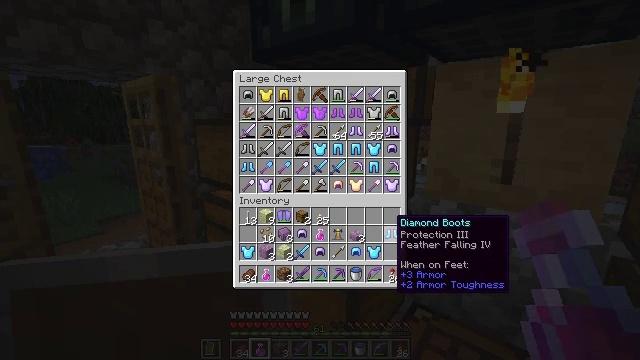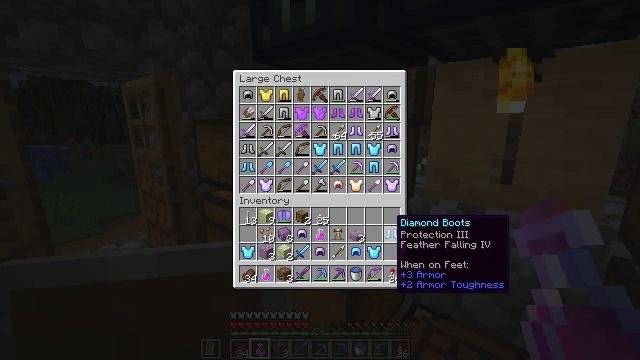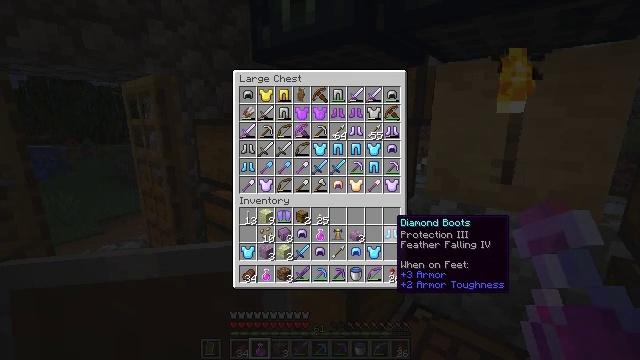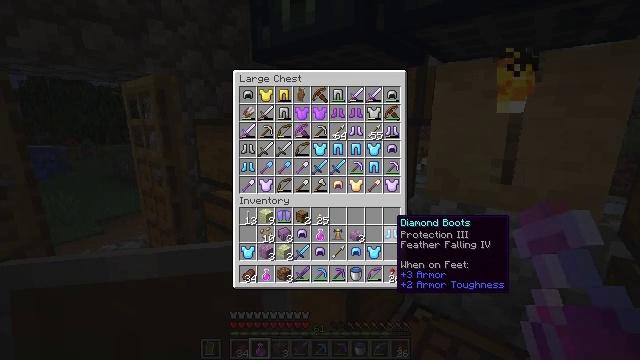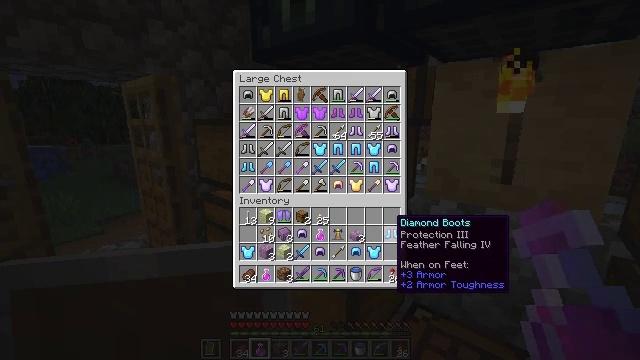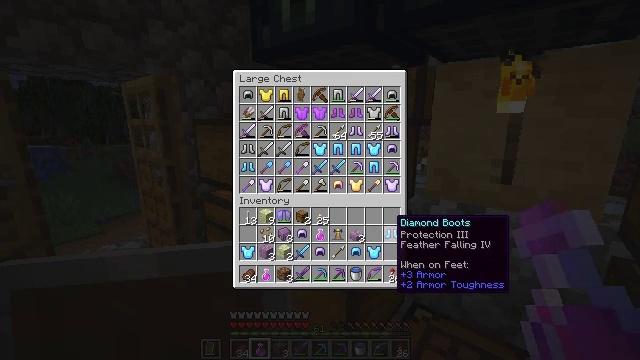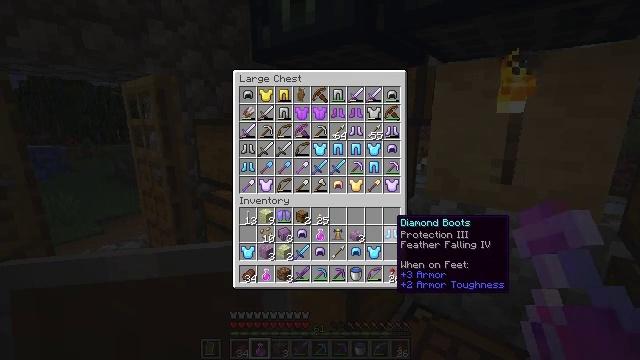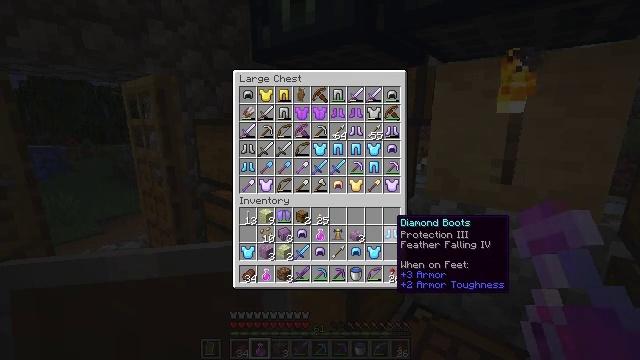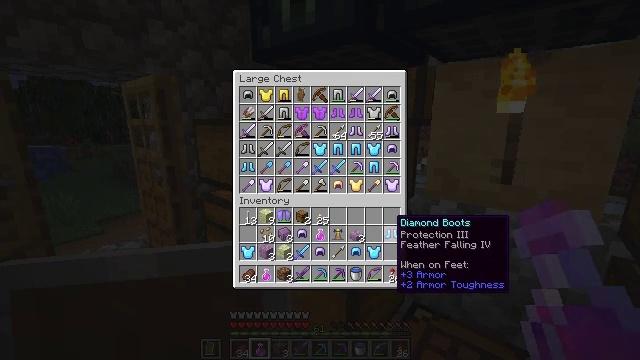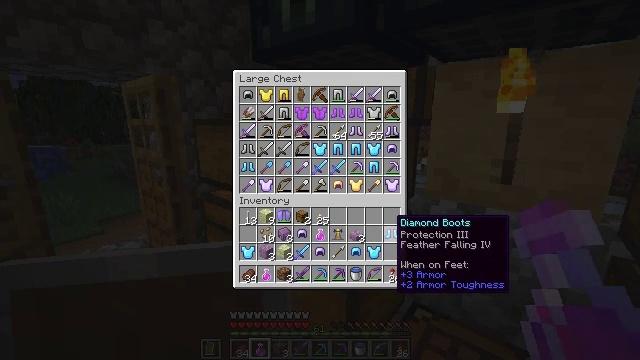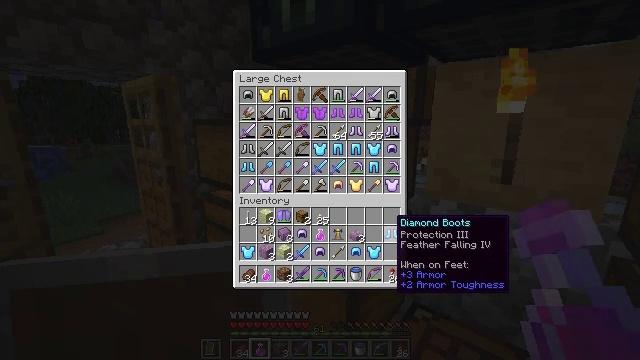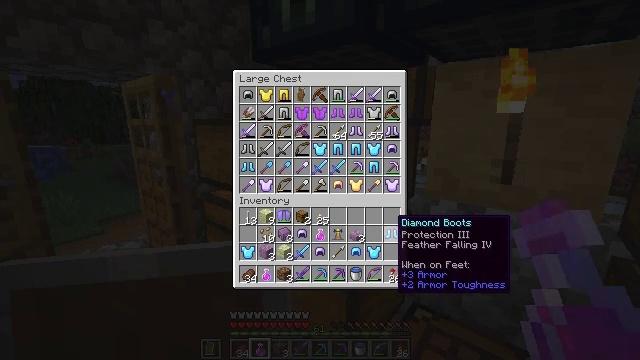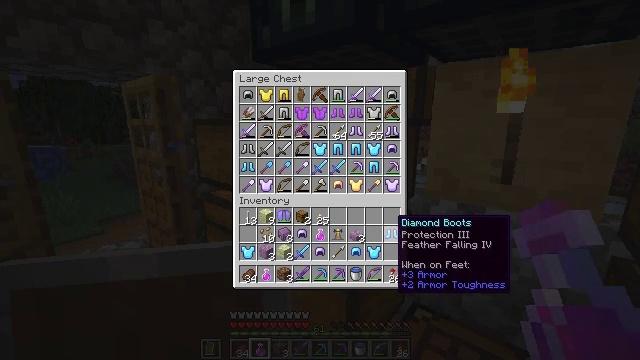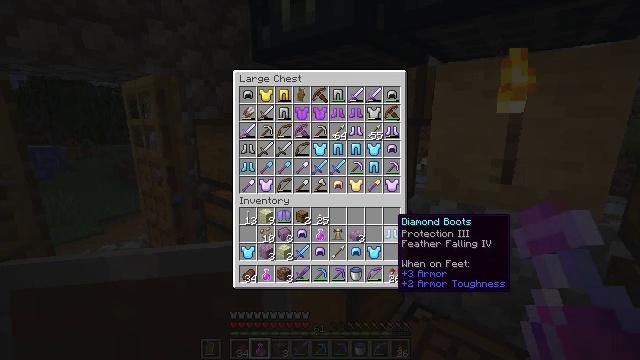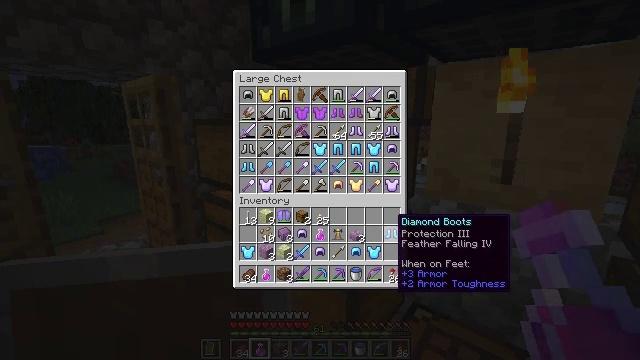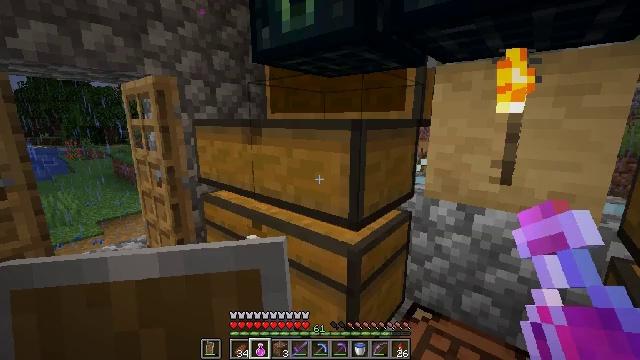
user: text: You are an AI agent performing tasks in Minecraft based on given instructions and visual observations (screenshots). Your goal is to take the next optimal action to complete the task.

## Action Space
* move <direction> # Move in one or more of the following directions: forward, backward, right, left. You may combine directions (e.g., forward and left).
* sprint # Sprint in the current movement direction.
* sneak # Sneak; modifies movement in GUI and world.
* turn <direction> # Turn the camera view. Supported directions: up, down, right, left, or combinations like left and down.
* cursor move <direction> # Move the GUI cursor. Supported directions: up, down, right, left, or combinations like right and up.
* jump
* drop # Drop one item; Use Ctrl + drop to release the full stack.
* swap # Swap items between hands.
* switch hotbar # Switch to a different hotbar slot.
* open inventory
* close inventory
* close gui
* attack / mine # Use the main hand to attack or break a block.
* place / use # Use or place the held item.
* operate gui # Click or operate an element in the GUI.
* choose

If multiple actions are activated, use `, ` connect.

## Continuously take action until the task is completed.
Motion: motion action
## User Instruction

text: Retrieve the shulker box into the inventory.
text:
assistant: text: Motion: no_op
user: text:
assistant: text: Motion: no_op
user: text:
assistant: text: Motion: no_op
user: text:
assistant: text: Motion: no_op
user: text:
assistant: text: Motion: no_op
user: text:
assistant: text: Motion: no_op
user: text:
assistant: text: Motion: no_op
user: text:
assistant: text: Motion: no_op
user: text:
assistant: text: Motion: no_op
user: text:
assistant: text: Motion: no_op
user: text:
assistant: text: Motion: no_op
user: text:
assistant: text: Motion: no_op
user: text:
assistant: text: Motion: no_op
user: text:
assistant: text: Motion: no_op
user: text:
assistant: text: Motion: open inventory
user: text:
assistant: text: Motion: open inventory
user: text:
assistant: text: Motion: open inventory
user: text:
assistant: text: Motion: no_op
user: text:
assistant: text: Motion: turn left and down
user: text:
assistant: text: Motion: turn left and down
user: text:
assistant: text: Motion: use / place
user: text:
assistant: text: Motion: use / place
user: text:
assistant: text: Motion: use / place
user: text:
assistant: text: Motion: no_op
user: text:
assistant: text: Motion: no_op
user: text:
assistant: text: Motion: no_op
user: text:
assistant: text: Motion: no_op
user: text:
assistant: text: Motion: no_op
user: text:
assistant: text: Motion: no_op
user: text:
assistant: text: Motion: no_op